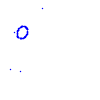
Particle: proton